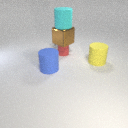
large cyan rubber cylinder above small red rubber cylinder